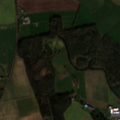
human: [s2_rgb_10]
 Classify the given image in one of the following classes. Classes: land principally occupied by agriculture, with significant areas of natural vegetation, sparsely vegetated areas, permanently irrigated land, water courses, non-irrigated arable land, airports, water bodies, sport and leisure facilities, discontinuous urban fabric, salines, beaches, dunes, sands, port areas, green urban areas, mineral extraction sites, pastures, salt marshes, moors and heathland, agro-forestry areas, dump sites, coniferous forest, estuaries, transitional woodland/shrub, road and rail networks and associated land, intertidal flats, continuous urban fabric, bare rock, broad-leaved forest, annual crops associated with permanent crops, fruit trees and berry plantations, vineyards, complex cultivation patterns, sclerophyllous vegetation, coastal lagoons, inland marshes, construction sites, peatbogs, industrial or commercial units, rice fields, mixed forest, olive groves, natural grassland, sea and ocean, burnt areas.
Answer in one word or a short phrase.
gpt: non-irrigated arable land, pastures, complex cultivation patterns, mixed forest